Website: macys
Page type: delivery-shipping
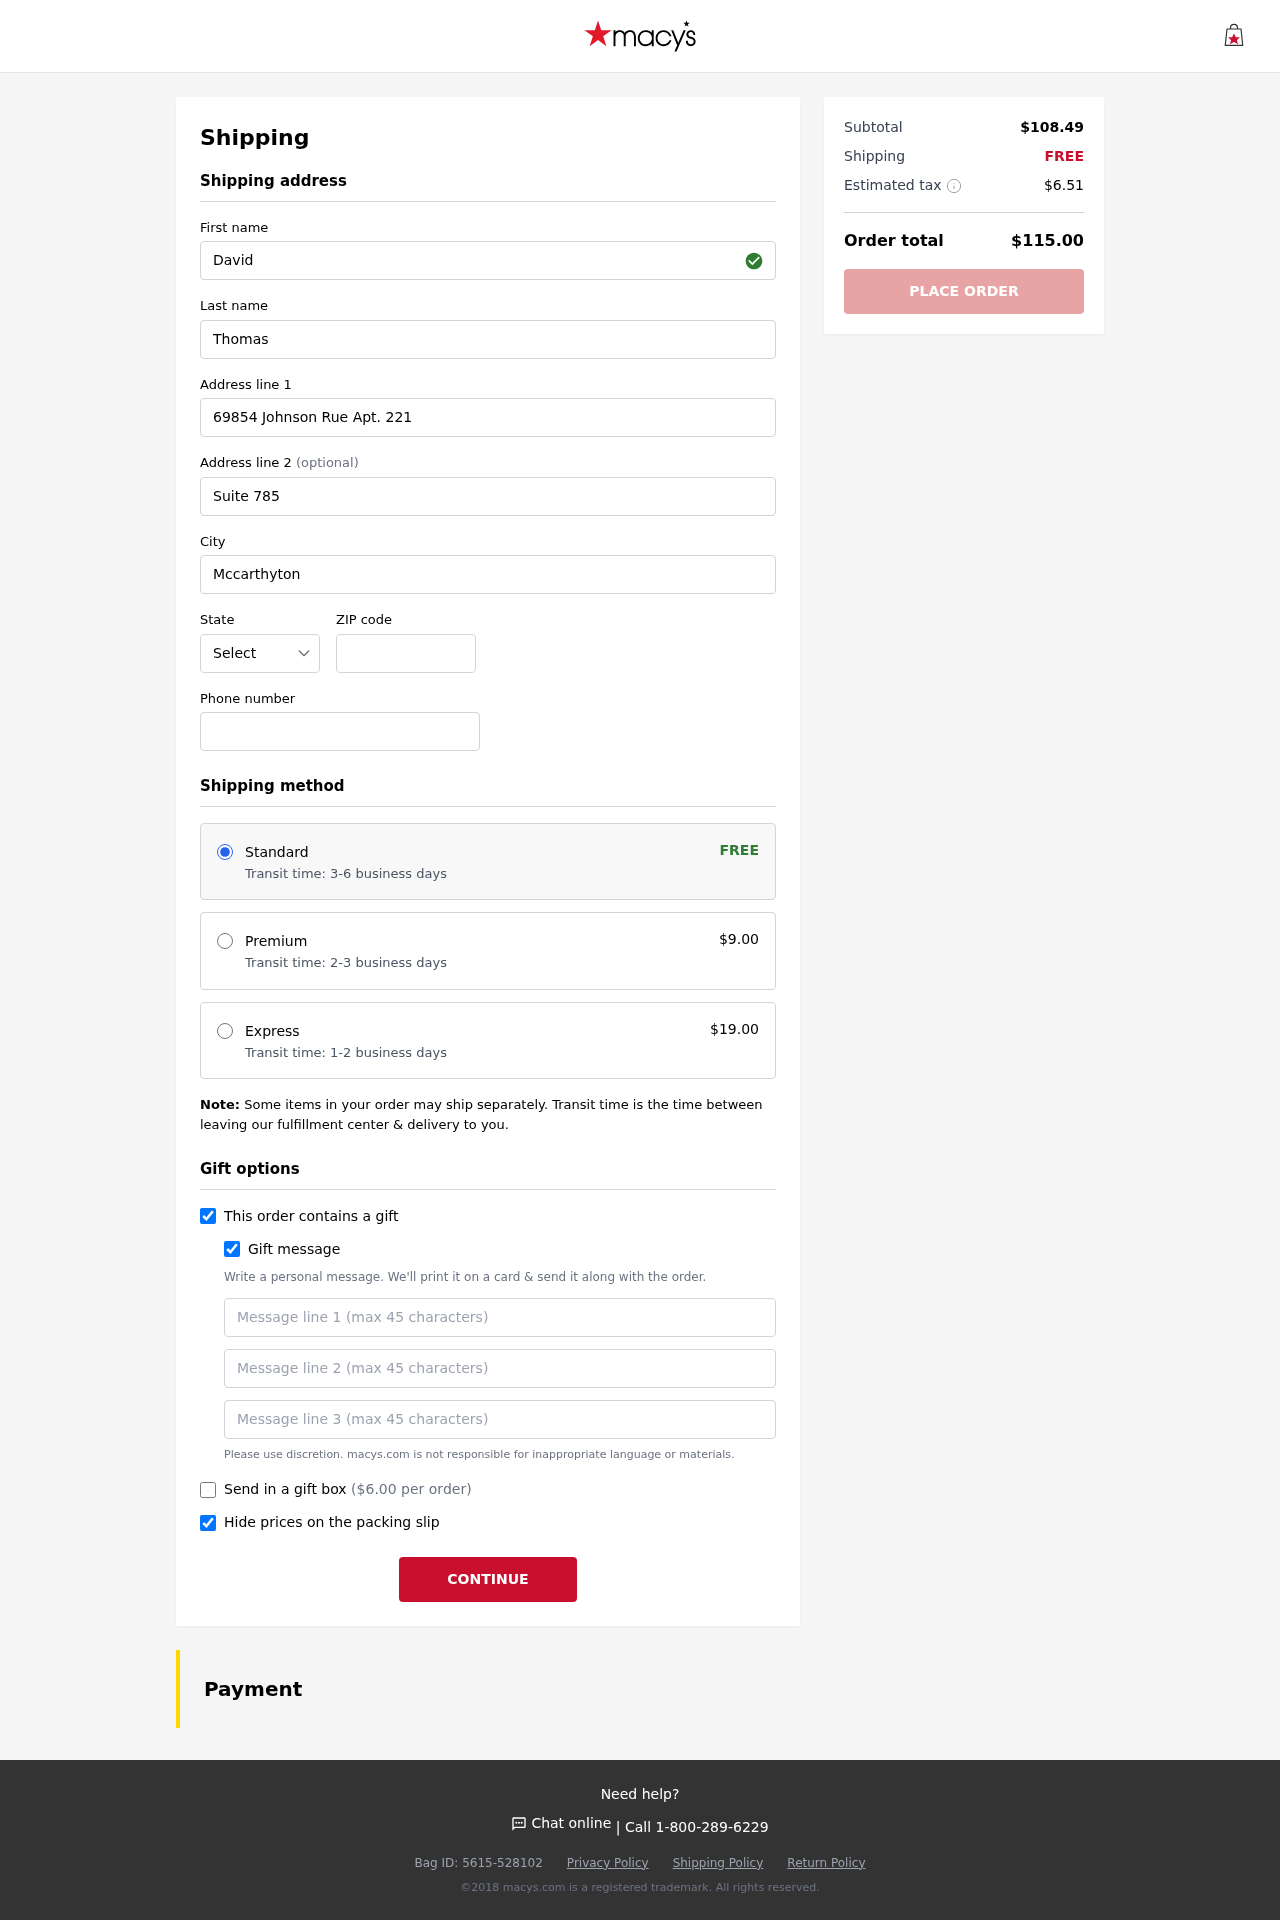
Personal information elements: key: PII_STATE_ABBR
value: KY
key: PII_FIRSTNAME
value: David
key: PII_LASTNAME
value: Thomas
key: PII_STREET
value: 69854 Johnson Rue Apt. 221
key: PII_STREET2
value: Suite 785
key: PII_CITY
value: Mccarthyton
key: PII_POSTCODE
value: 35635
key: PII_PHONE
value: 8585002174
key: PII_GIFT_MESSAGE
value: Hey Larry, I thought you’d love this little piece of sparkle to add to your collection. It's a perfect match for your style—just like you! Cheers to many more adventures together.  David
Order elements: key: ORDER_SHIPPING_STANDARD
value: Transit time: 3-6 business days
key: ORDER_SHIPPING_COST
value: FREE
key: ORDER_SHIPPING_PREMIUM
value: Transit time: 2-3 business days
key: ORDER_SHIPPING_PREMIUM_PRICE
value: $9.00
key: ORDER_SHIPPING_EXPRESS
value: Transit time: 1-2 business days
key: ORDER_SHIPPING_EXPRESS_PRICE
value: $19.00
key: ORDER_GIFT_BOX_PRICE
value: ($6.00 per order)
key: ORDER_SUBTOTAL
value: $108.49
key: ORDER_SHIPPING_COST2
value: FREE
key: ORDER_TAX
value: $6.51
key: ORDER_TOTAL
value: $115.00